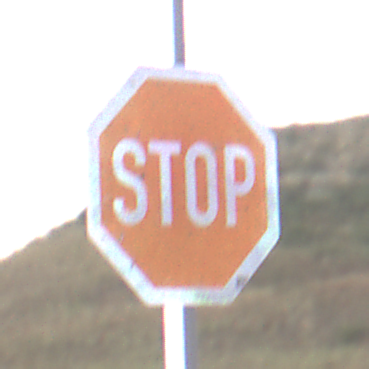
Verkehrszeichen: Stop
Umgebung: Outdoor, RoadRail
Tageszeit: SunriseSunset
Wetter: PartlyCloudy
Licht: Natural
Jahreszeit: NotSpecified
Kontrast: LowContrast